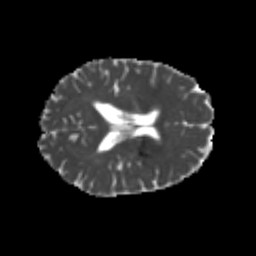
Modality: MD
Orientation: axial
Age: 24
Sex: female
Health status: healthy
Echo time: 0.074 s